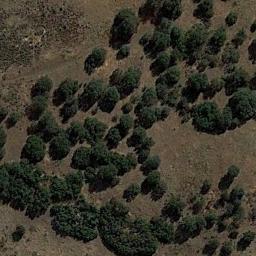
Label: chaparral